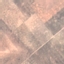
Label: PermanentCrop